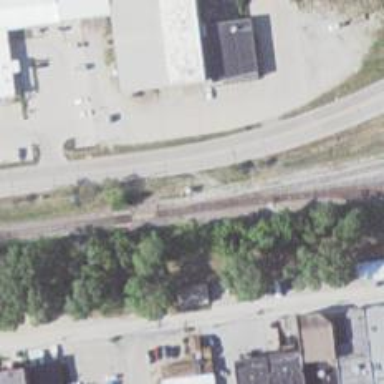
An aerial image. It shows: Railway junction.